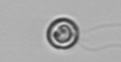
Label: flagellate